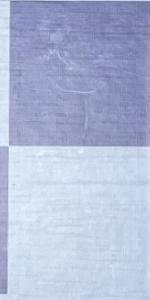
Label: Empty